Question: I have a data frame like this:
'''
CWSR = c(0.2, 0.1, 0.5, 0.6, 0.4, 0.8, 0.9, 0.7, 0.1, 0.2)
BPA = c(1,5,9,8,4,3,2,1,4,3)
df = data.frame(CWSR, BPA)
CWSR BPA
1 0.2 1
2 0.1 1
3 0.5 9
4 0.1 2
5 0.4 4
6 0.1 2
7 0.9 2
8 0.1 3
9 0.1 2
10 0.2 3
'''
I have generated the below histogram but instead of the layout produced, I want to display show a dot for each value in my graph, rather than an entire bar. Currently I am using this:
'''
p <- ggplot(HData, aes(BPA, CWSR))
p + geom_bar(stat="identity")
'''

In addition, I am looking to count the number of instances of BPA IF the value of CWSR is equal to 0.1, then to display this as a percentage.
So in the example above, for BPA value of 1, this occurs once for the value of CWSR 0.1 (line 2) so this would show 100%. For the BPA value of 2, this occurs 3 times for the value of CWSR 0.1 (lines 4,6,9) BUT there is a BPA value of 2 and CWSR value not equal to 1 (line 7, 0.9) so the total percentage would show as 75% (3 out of 4).
I have tried something like this:
'''
df %>%
group_by(BPA) %>%
summarise(num = n(),
totalCWSR = sum(CWSR==1), totalP = (totalCWSR / num * 100))
'''
But not sure if it is correct or how to display in ggplot?
I hope this is clearer, apologies for not providing as much detail previously.
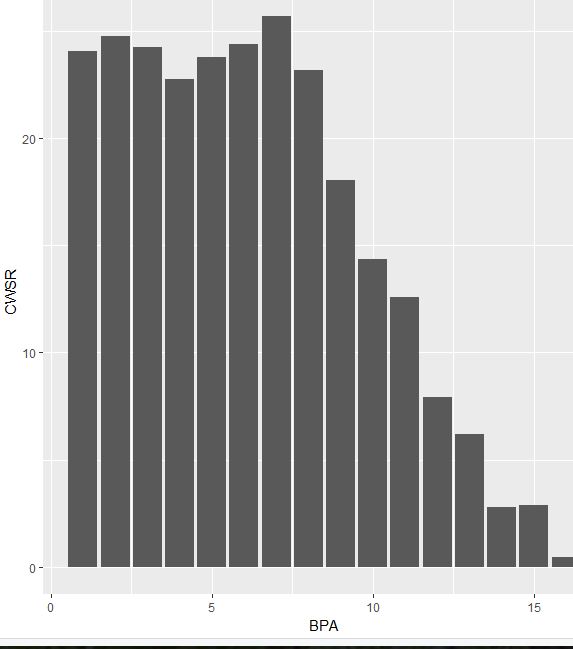
Answer: I'm not sure this is what you want, and there is probably a much more elegant way of doing this, but here you have one possible solution that aggregates your values in CWSR given the BPA values, and then does a simple 'geom_point' plot:
'''
library(dplyr)
library(ggplot2)
CWSR = c(0.2, 0.1, 0.5, 0.6, 0.4, 0.8, 0.9, 0.7, 0.1, 0.2)
BPA = c(1,5,9,8,4,3,2,1,4,3)
df = data.frame(CWSR, BPA)
df %>% group_by(BPA) %>%
summarise(CWSRsum = sum(CWSR)) %>%
arrange(BPA) %>%
ggplot(aes(BPA, CWSRsum)) + geom_point(size=5)
'''
<URL>